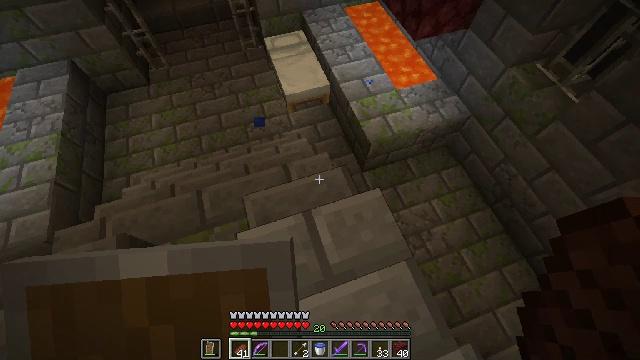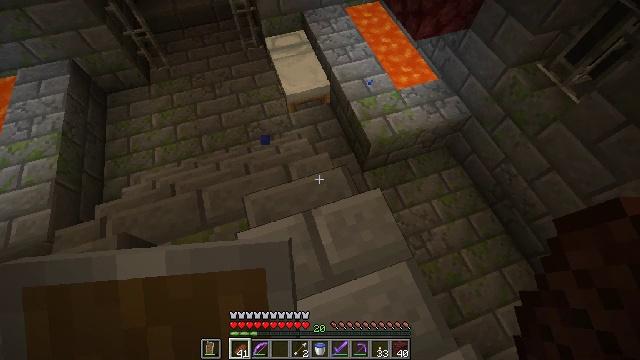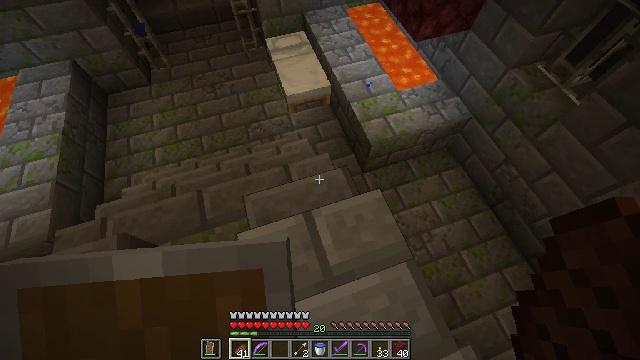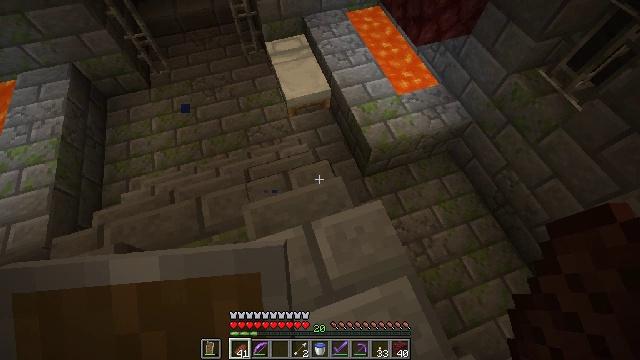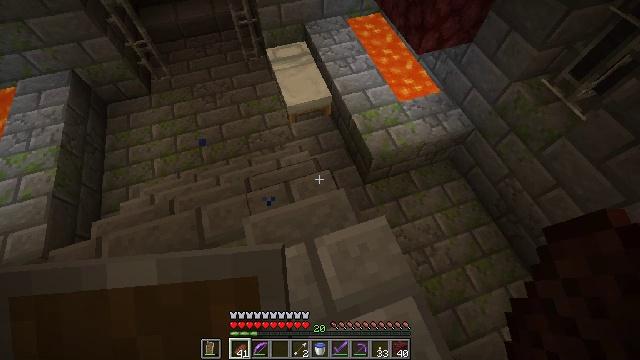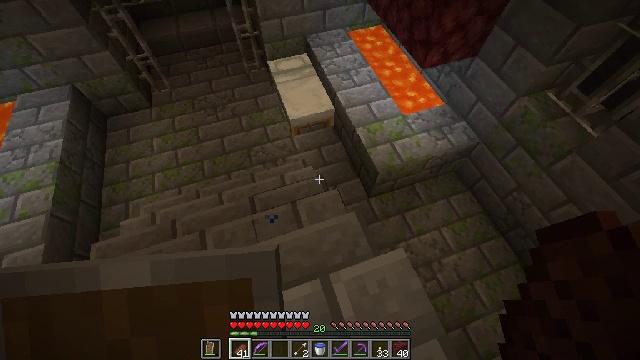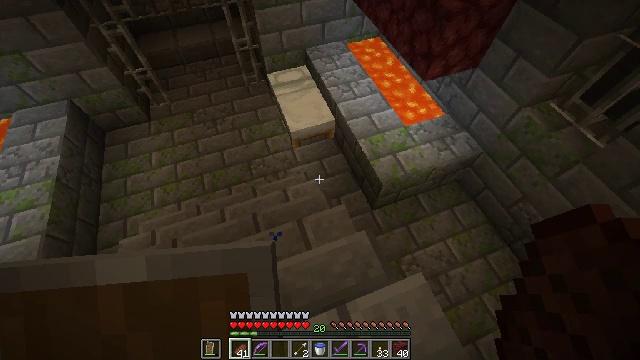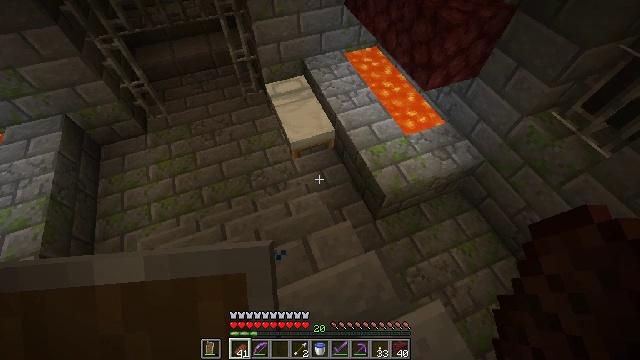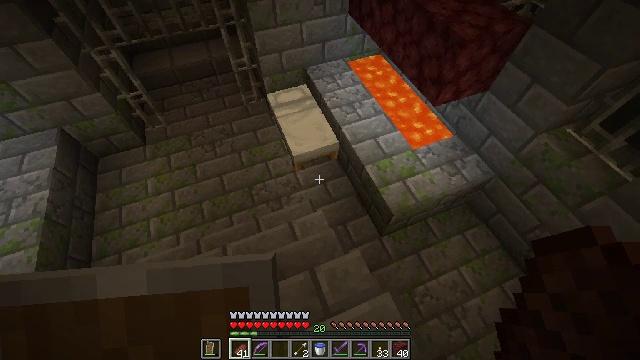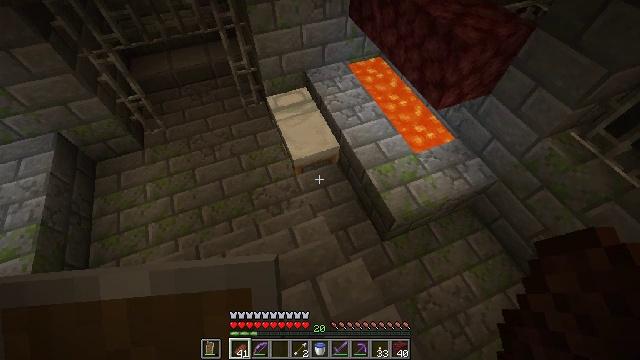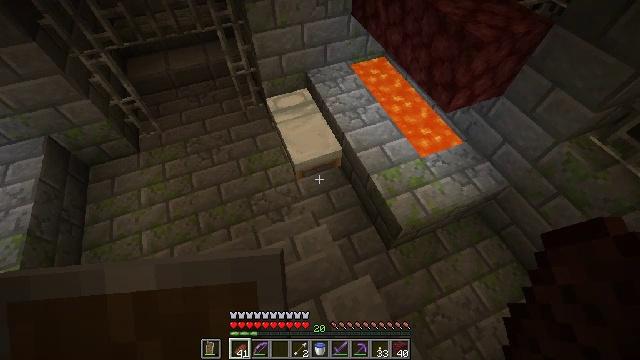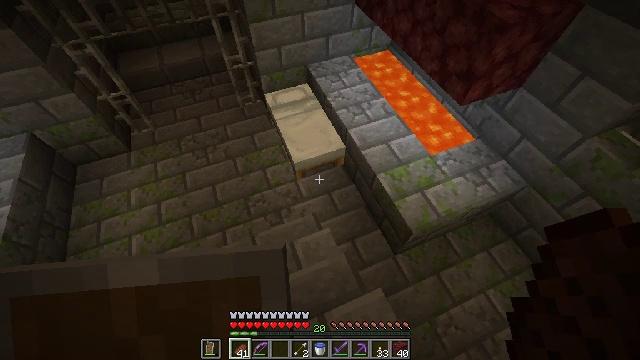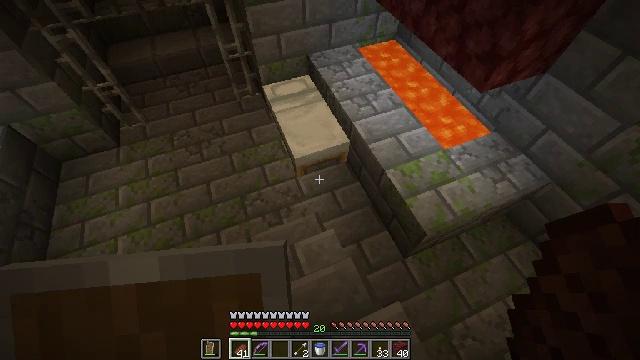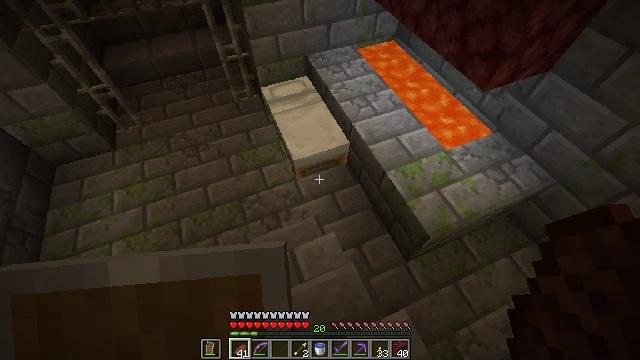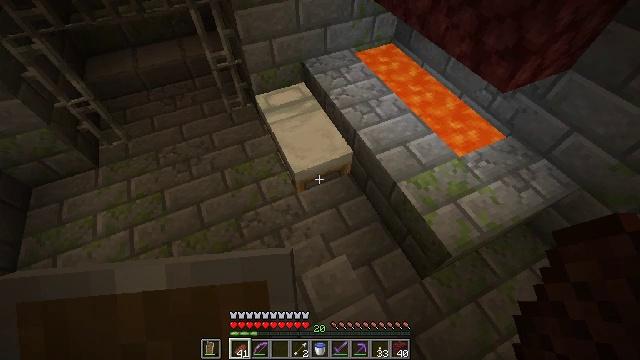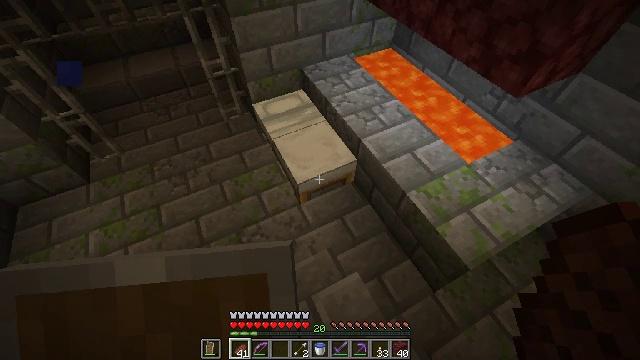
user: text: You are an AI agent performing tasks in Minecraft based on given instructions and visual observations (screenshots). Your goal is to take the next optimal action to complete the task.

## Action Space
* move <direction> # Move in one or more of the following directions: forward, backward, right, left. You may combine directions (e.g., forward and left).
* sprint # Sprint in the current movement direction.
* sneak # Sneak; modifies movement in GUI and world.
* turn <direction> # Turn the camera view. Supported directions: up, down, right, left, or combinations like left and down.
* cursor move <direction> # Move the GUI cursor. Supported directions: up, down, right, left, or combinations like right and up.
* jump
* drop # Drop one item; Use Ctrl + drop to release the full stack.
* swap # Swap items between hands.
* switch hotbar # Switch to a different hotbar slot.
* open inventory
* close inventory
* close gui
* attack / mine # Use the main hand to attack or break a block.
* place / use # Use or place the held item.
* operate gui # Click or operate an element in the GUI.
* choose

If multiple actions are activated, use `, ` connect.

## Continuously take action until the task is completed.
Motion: motion action
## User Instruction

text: Collect end stone for your base.
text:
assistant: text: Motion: no_op
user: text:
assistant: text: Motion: no_op
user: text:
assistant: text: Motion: move forward
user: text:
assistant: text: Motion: move forward and move left
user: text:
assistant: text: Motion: move forward and move left, turn up
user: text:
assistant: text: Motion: move forward and move left, turn right and up
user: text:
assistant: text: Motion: move forward, turn right and up
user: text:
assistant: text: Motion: move forward
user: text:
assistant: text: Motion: move forward
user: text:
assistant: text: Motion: move forward
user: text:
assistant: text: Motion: move forward and move left
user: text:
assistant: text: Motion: move forward and move left
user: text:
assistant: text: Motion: move forward and move left
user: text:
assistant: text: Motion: move forward and move left, turn right and up
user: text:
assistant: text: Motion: move forward and move left, turn right
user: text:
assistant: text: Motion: move forward and move left, turn right
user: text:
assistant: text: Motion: move forward and move left, turn right
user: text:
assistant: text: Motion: move forward and move left, turn right
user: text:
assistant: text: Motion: move forward and move left, turn right and up
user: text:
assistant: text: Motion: move forward and move left, turn right
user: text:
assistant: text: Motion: move forward and move left, turn right
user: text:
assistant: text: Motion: move forward and move left, turn right
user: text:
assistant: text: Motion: move forward, turn right
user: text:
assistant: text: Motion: move forward, turn right
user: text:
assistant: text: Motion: move forward, turn right
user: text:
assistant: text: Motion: move forward, turn right
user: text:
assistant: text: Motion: move forward, turn right
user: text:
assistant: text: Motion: move forward, turn right and down
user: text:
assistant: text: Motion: turn right and down
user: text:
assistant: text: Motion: turn right and down